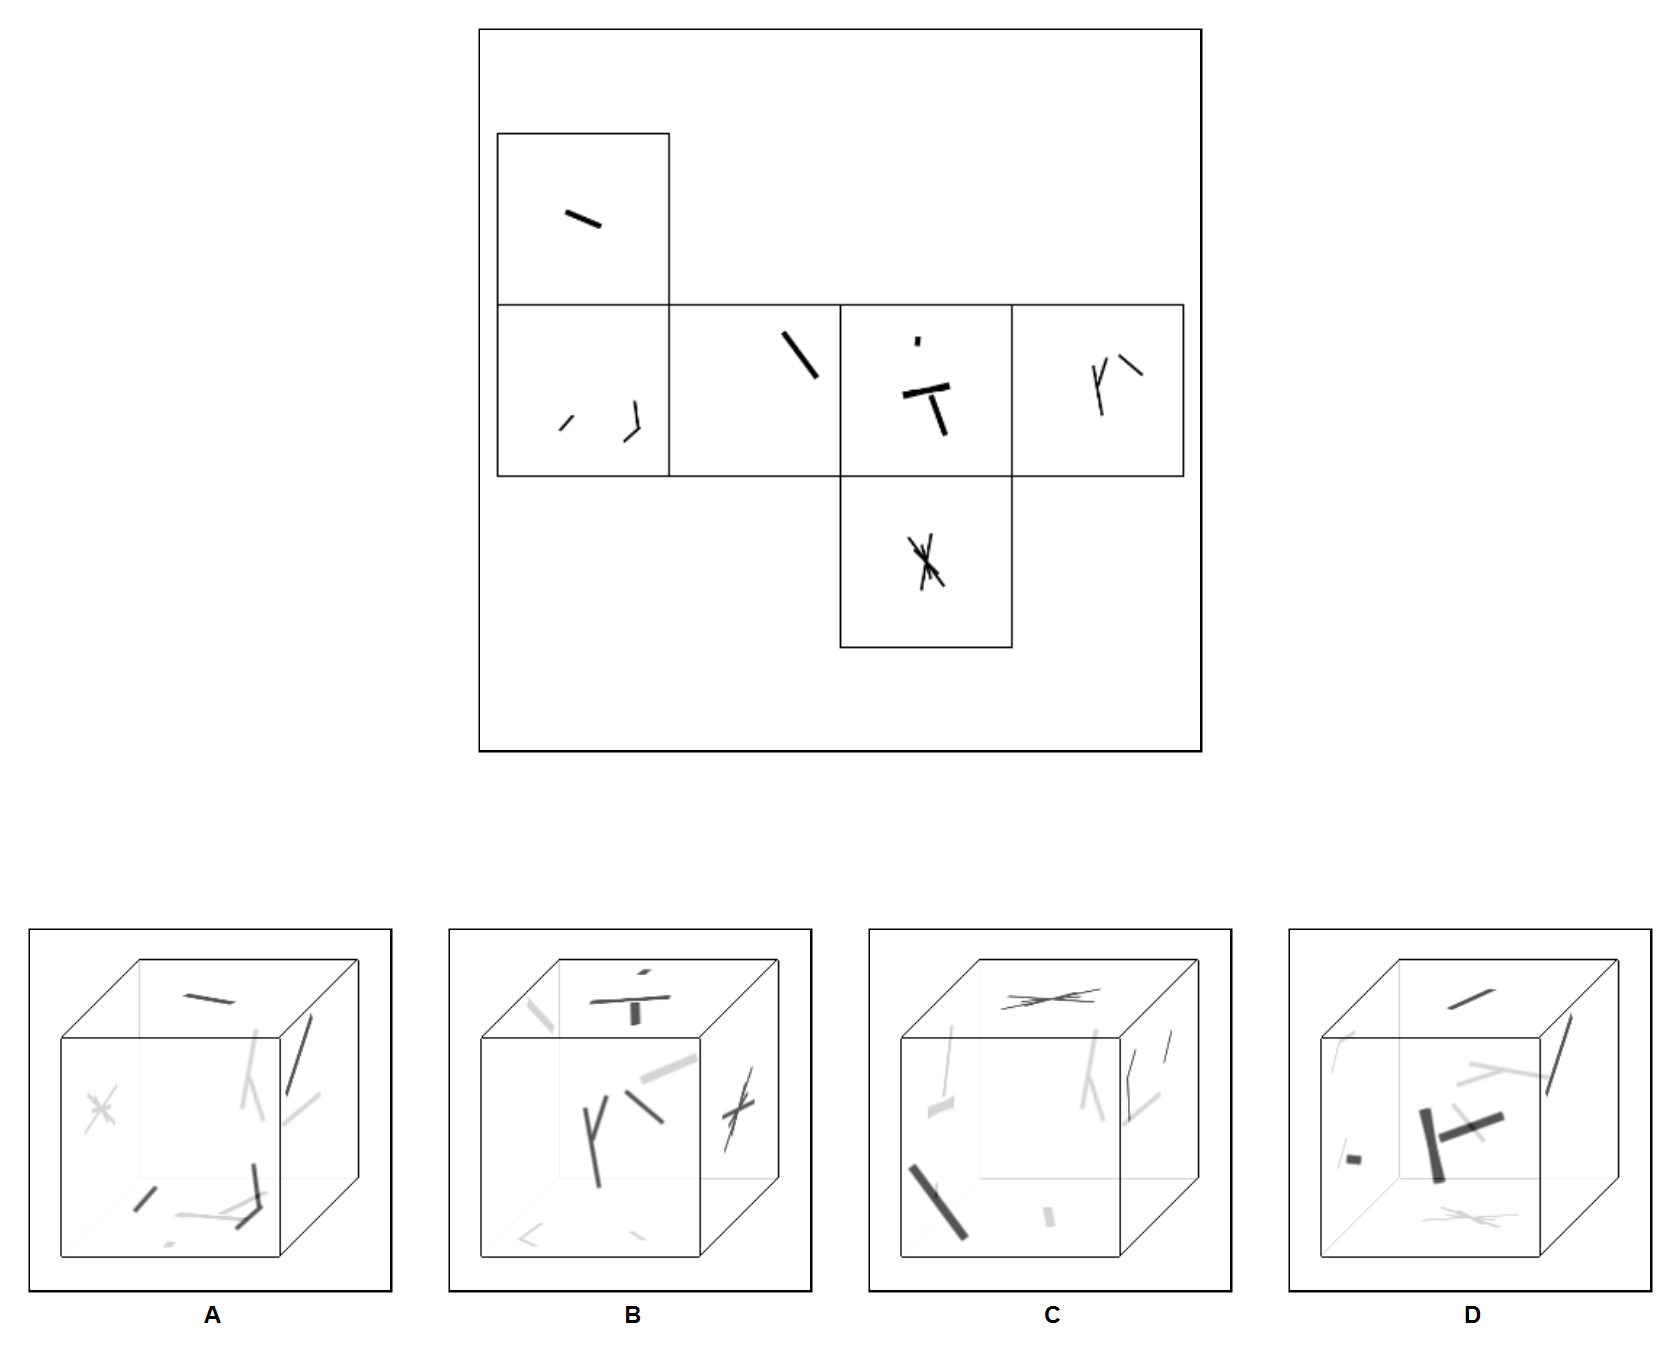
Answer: C